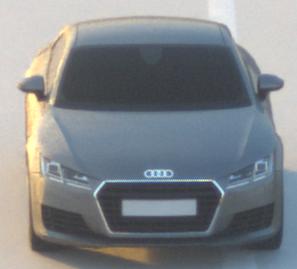
Make: Audi
Model: TT Coupé 1.8 TFSI
Detailed model: TT (8S) Coupé
Model produced from: 2015/08
Model produced until: 2018/06
Doors: 3
Color: gray
Road condition: dry road
Daytime: sunrise or sunset
Contrast: medium contrast